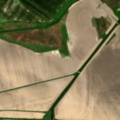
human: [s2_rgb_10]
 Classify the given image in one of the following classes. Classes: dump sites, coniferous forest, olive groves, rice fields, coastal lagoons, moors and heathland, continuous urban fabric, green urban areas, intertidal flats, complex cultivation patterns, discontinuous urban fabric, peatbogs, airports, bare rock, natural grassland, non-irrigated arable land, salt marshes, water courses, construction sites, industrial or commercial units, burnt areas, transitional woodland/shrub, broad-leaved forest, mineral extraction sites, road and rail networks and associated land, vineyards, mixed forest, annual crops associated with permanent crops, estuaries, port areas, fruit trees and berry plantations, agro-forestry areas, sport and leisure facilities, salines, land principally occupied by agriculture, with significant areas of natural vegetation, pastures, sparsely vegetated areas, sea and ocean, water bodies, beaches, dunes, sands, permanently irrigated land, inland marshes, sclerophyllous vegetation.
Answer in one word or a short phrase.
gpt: non-irrigated arable land